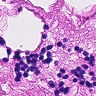
Metastatic tissue present: no